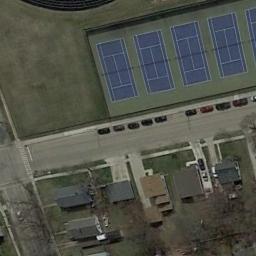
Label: tennis_court